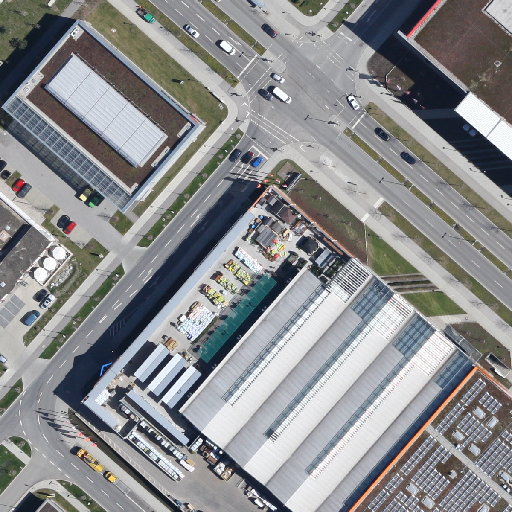
Referring expression: building along the road